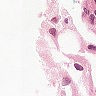
Metastatic tissue present: no